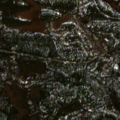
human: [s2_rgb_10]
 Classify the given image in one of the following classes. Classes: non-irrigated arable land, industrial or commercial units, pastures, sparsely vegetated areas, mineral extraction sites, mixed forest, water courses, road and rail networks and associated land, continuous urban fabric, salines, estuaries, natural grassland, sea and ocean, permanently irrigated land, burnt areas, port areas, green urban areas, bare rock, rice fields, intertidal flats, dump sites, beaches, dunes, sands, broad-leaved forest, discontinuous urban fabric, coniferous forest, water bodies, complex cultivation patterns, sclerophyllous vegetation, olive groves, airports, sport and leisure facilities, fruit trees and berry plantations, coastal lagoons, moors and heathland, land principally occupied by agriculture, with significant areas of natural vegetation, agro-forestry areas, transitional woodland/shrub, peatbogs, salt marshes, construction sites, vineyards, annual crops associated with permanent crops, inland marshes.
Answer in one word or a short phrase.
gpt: coniferous forest, mixed forest, transitional woodland/shrub